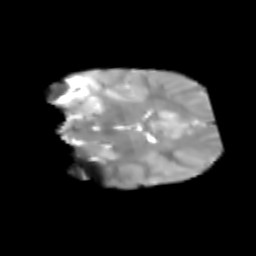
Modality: T2w
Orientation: coronal
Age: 6
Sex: female
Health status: healthy